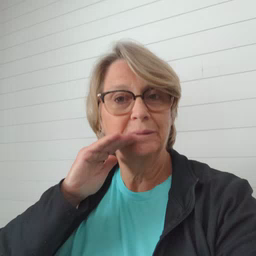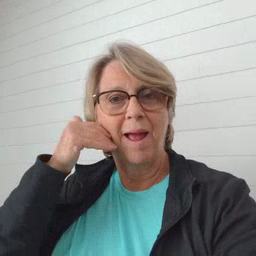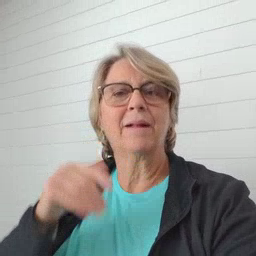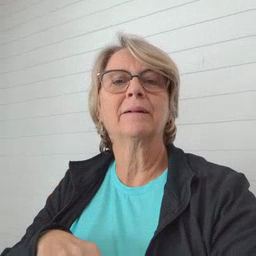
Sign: smile